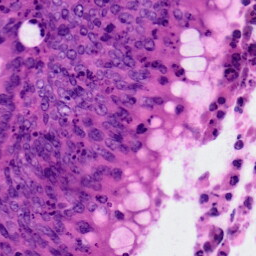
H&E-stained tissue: Colon